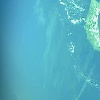
Label: water